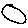
Label: moon